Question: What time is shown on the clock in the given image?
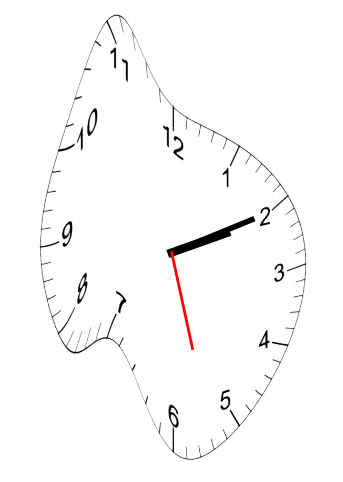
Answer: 02:10:27